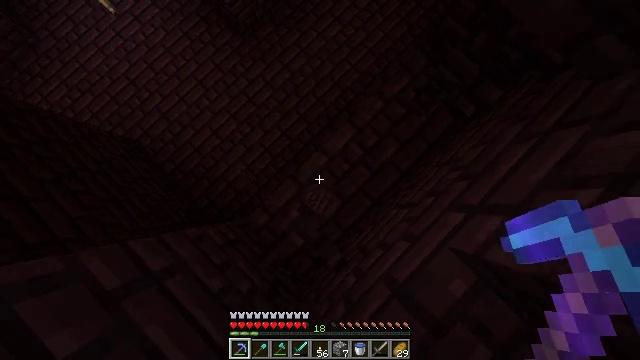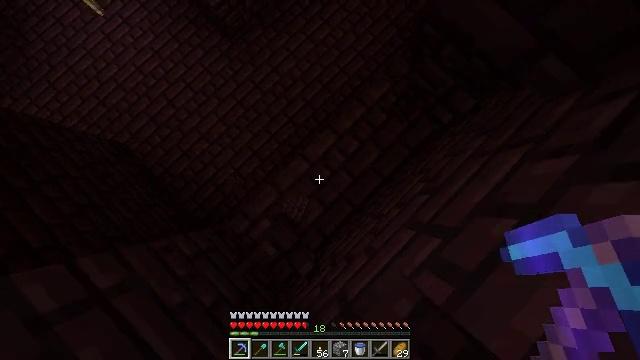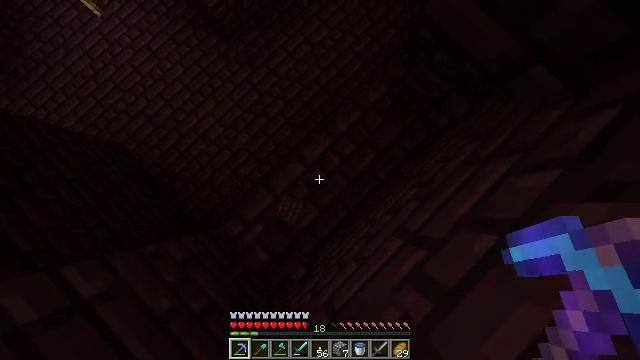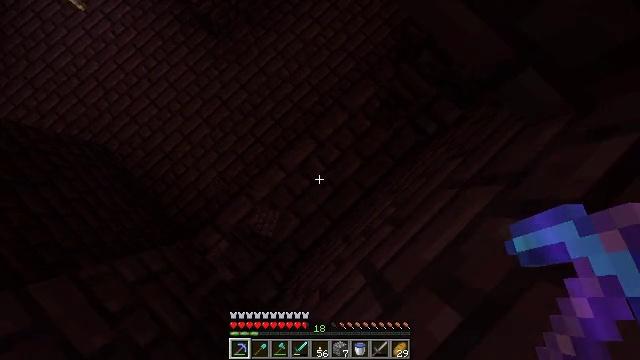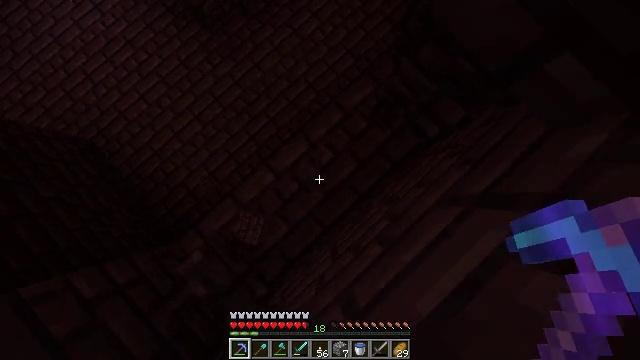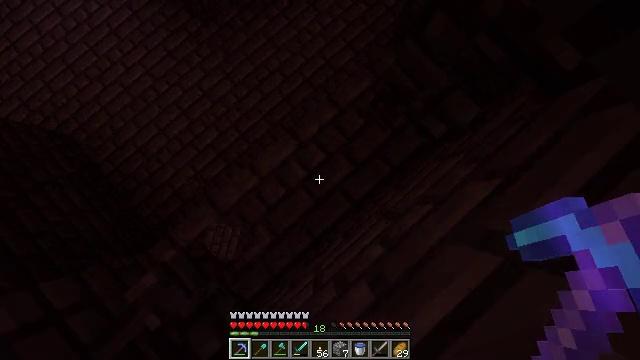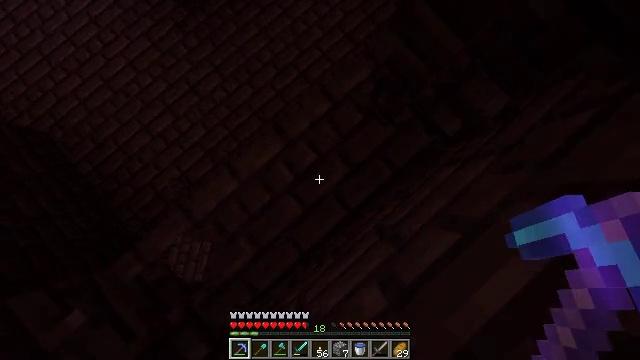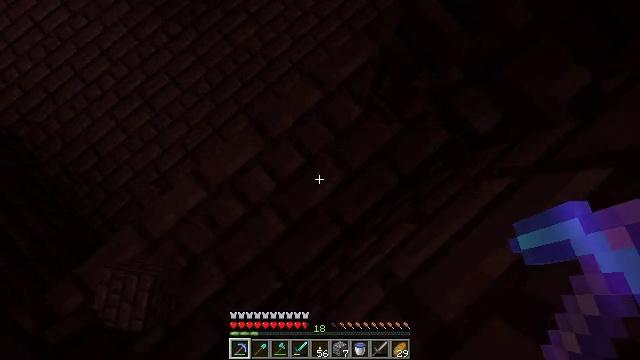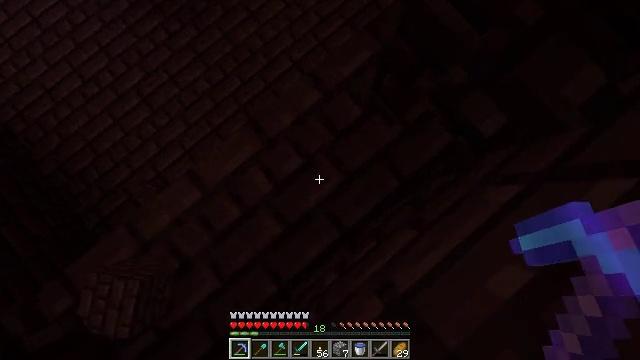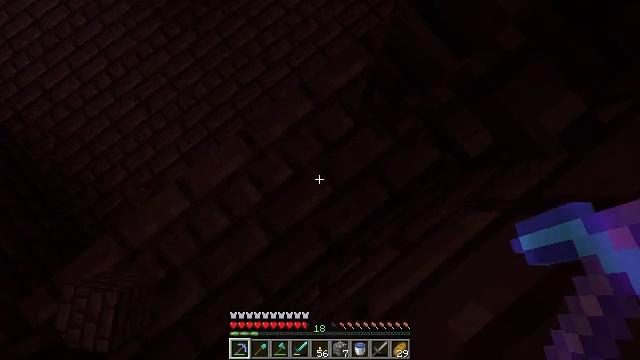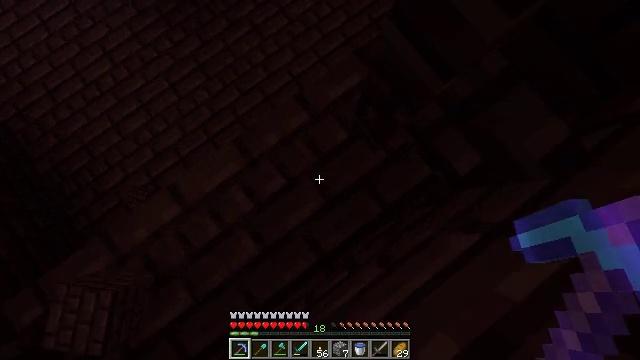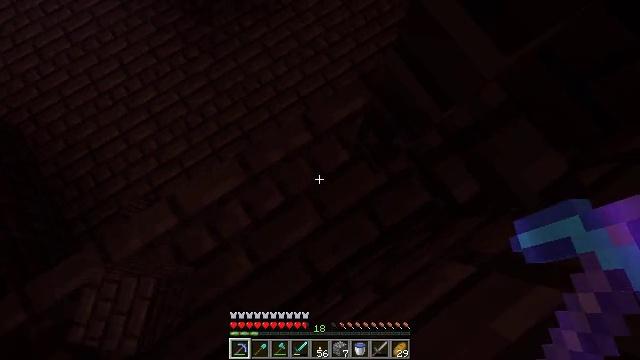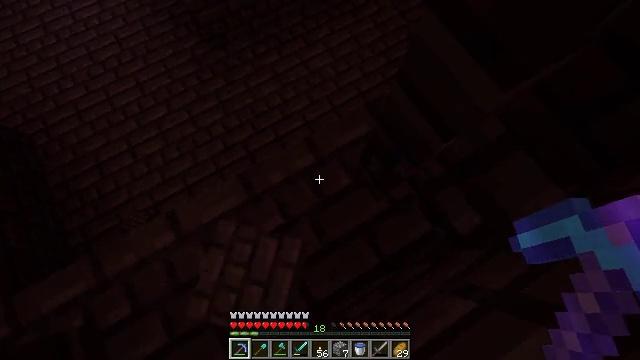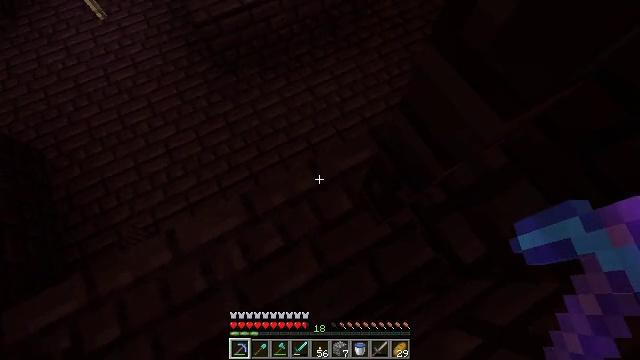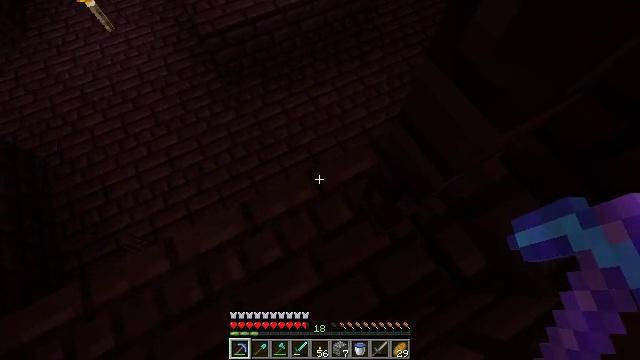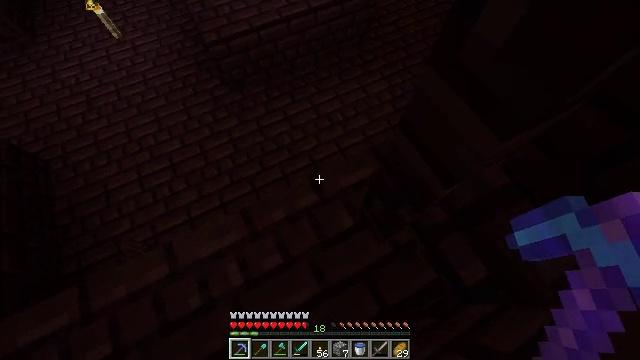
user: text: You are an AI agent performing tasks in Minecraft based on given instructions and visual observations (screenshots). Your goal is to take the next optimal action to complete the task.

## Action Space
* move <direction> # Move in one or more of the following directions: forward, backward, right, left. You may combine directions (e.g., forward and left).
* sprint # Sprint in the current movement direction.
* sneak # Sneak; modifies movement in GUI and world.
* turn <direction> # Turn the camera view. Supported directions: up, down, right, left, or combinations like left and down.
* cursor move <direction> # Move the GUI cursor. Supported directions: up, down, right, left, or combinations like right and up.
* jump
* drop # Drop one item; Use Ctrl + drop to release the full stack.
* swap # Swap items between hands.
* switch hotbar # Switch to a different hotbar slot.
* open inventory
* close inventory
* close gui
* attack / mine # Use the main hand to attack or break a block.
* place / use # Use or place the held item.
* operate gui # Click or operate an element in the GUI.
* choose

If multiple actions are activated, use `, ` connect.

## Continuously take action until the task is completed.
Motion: motion action
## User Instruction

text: Break the nether bricks in a fortress.
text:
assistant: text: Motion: move forward and move right
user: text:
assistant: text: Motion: move forward and move right
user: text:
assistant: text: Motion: move forward and move right
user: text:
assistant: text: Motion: move forward and move right, turn left
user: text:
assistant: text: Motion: turn left
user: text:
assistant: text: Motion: no_op
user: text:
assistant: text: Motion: no_op
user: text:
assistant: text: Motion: no_op
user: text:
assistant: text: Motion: turn left
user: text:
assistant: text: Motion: turn left and up
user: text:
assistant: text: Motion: turn left and up
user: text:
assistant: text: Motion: turn left and up
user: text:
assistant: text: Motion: turn left and up
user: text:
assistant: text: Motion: turn up
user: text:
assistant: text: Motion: turn up
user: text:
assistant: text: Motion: no_op
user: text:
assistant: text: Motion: no_op
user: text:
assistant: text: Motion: no_op
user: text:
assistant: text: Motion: no_op
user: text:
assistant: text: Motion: no_op
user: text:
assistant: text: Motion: turn down
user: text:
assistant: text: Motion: turn down
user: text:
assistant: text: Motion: turn down
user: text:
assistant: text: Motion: turn down
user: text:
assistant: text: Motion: turn right
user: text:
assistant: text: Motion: move back, turn right
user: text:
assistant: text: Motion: move back, turn right
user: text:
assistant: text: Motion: move back, turn right and up
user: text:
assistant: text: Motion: move back, turn right and up
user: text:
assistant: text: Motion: move back, turn right and up